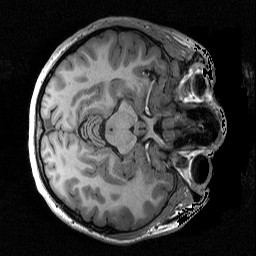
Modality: T1w
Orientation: axial